Question: I basically need to send testimonial requests to all my friends in class on <URL>:

I need to enter the roll number in the textbox one by one which I want to automate by a script probably by running a loop over all the roll numbers. The roll numbers are of the form 10/CSE/XX with XX in range(1, 92). How do I do it?
This is the specific part from the html source.
'''
<div class="row">
<div class="span9">
<h2>Request New Testimonial</h2>
<form name="request" action="requesttestimonial.php" method="POST">
<input type="text" name="requestroll" placeholder="Roll number of the person you want to request a testimonial" />
<input type="submit" value="Send Request" name="submitrequest" />
</form>
</div>
</div>
'''
The login page:
'''
<form class="navbar-form pull-right" method="POST" action="login.php">
<input class="span2" name="rollnumber" type="text" placeholder="Roll Number">
<input class="span2" name="password" type="password" placeholder="Password">
<button type="submit" class="btn" name="signin">Sign in</button>
</form>
'''
Any language would do.
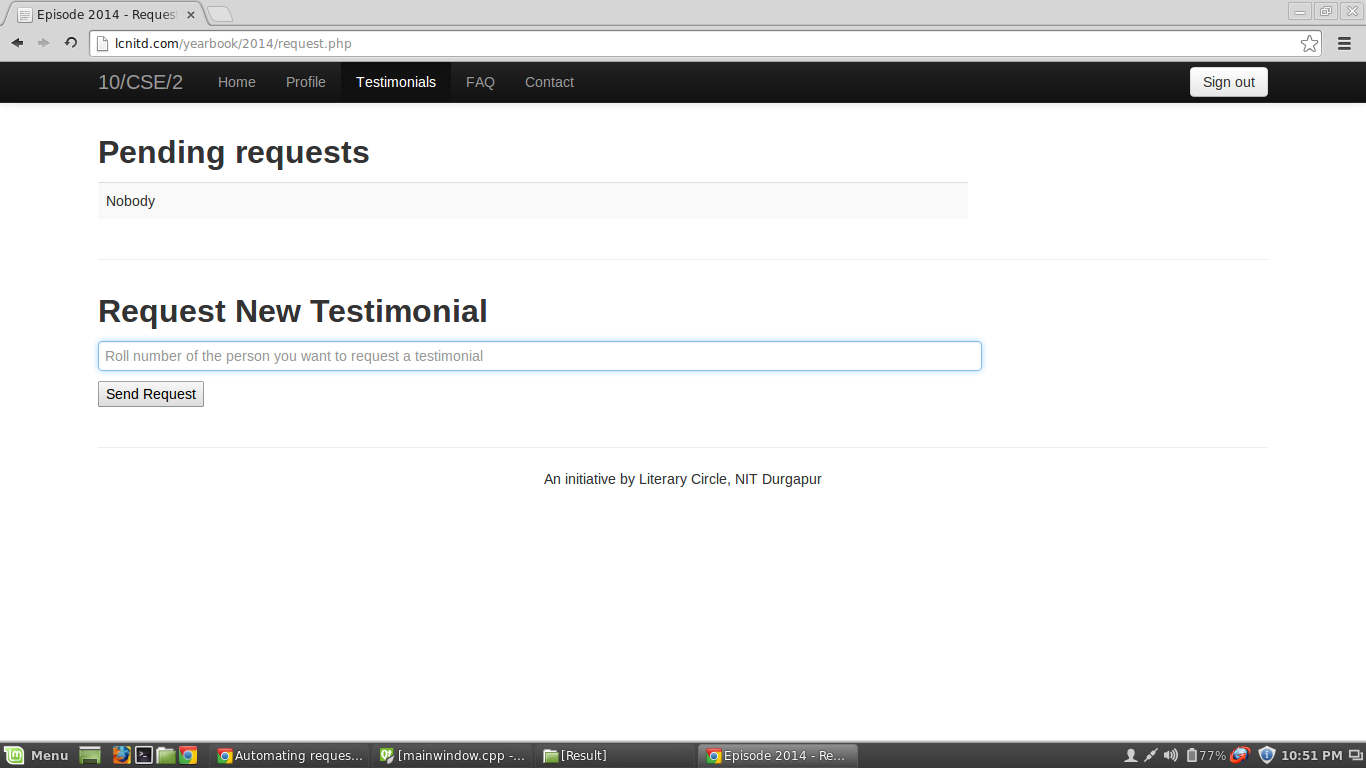
Answer: I used twill from python and this made the job more simpler than I could ever imagine, here is the code:
'''
from twill.commands import go, fv, submit
go('http://lcnitd.com/yearbook/2014/index.php')
fv("2","rollnumber","10/CSE/2")
fv("2","password","myPassword")
submit('0')
go('http://www.lcnitd.com/yearbook/2014/request.php')
n=1
roll="10/CSE/"
while(n<100):
sleep(2)
temp=roll+'n'
print n
fv("2","requestroll",temp)
n+=1
submit('0')
'''
'showforms()' can be used to see the forms on a page and 'formclear()' can be used to clear a form.